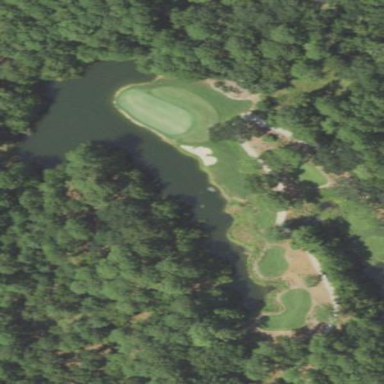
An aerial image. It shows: Water hazard in golf course. The hazard is natural water feature.